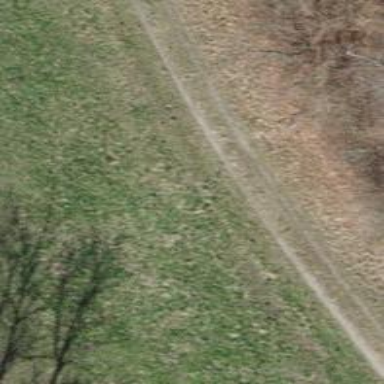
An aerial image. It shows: Track road made of fine gravel.